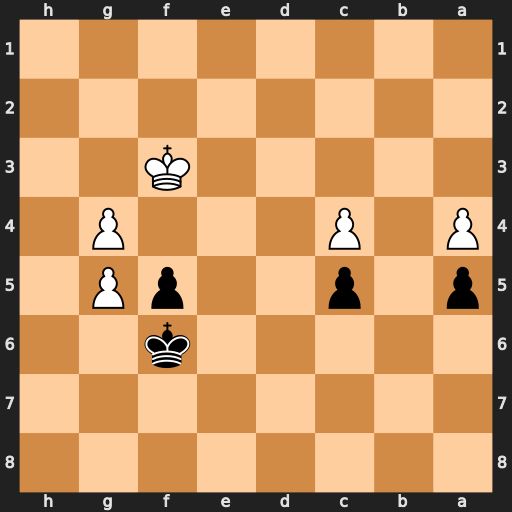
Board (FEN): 8/8/5k2/p1p2pP1/P1P3P1/5K2/8/8
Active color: b
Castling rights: -
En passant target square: -
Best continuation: Kxg5 gxf5 Kxf5 Ke3 Ke5